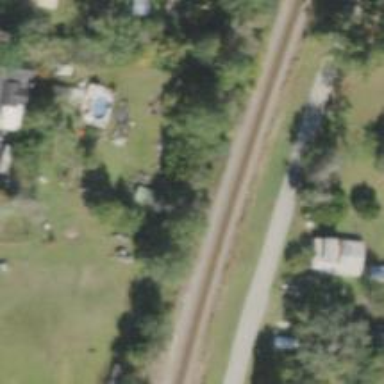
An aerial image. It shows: Railway track.